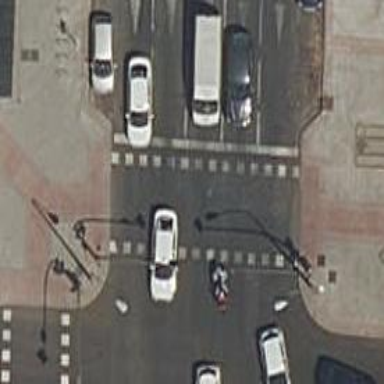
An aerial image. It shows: Crossing with traffic signals.